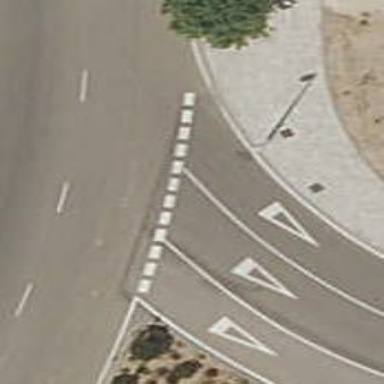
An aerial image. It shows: Road with "give way" sign.